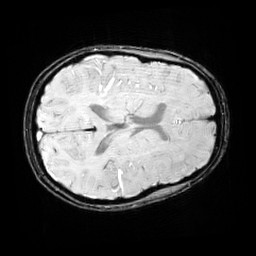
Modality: SWI
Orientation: axial
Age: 13
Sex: female
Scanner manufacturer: siemens
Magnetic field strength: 3 T
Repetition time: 0.027 s
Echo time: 0.02 s